Interaction volume radius: 10 \u00c5
Interaction volume height: 15 \u00c5
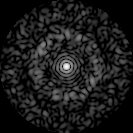
Disorder parameter: 0.8503